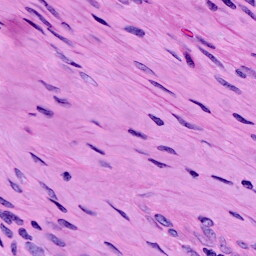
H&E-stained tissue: Cervix